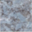
Piece: xx